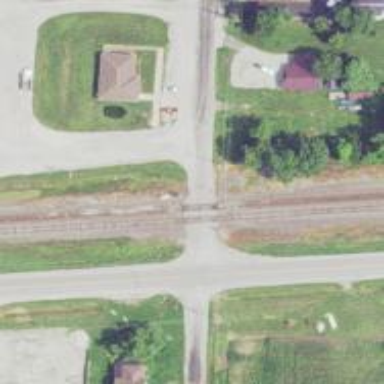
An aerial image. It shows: Level crossing along the railway.